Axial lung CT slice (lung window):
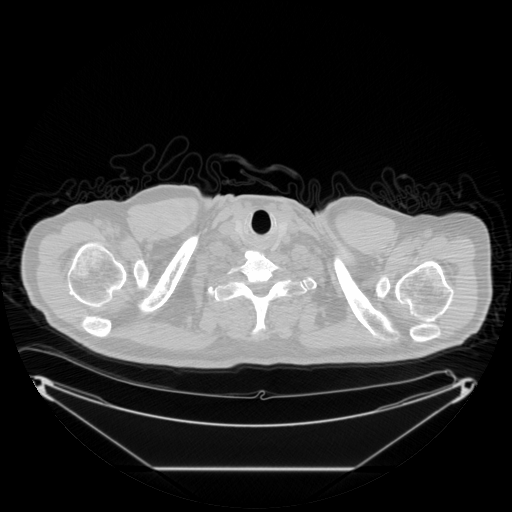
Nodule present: no